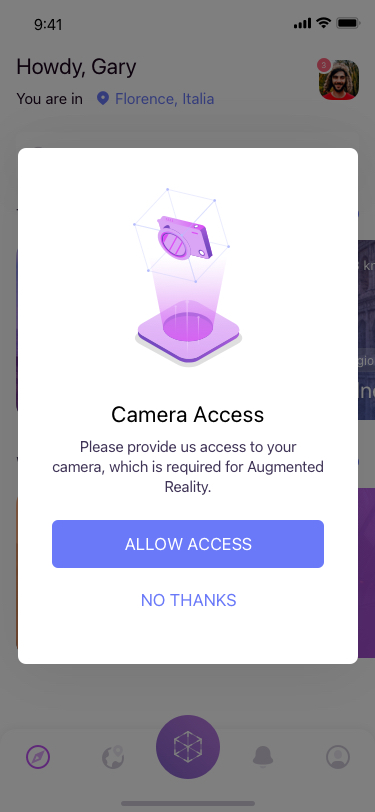
Text in this UI design:
Howdy, Gary
Florence, Italia
You are in
Where to Eat
Drink & Wine
Where to go
Centro Storico
#nature
4.5
680 m
Sydney
#religion
23 km
Top Destinations
Camera Access
Please provide us access to your camera, which is required for Augmented Reality.